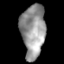
Tissue: lung
Cell type: T cells
Senescence score: 0.1238
Nuclear area (px): 1246
Mean DAPI intensity: 151.144